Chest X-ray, AP view. Patient: 43 years old, sex F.
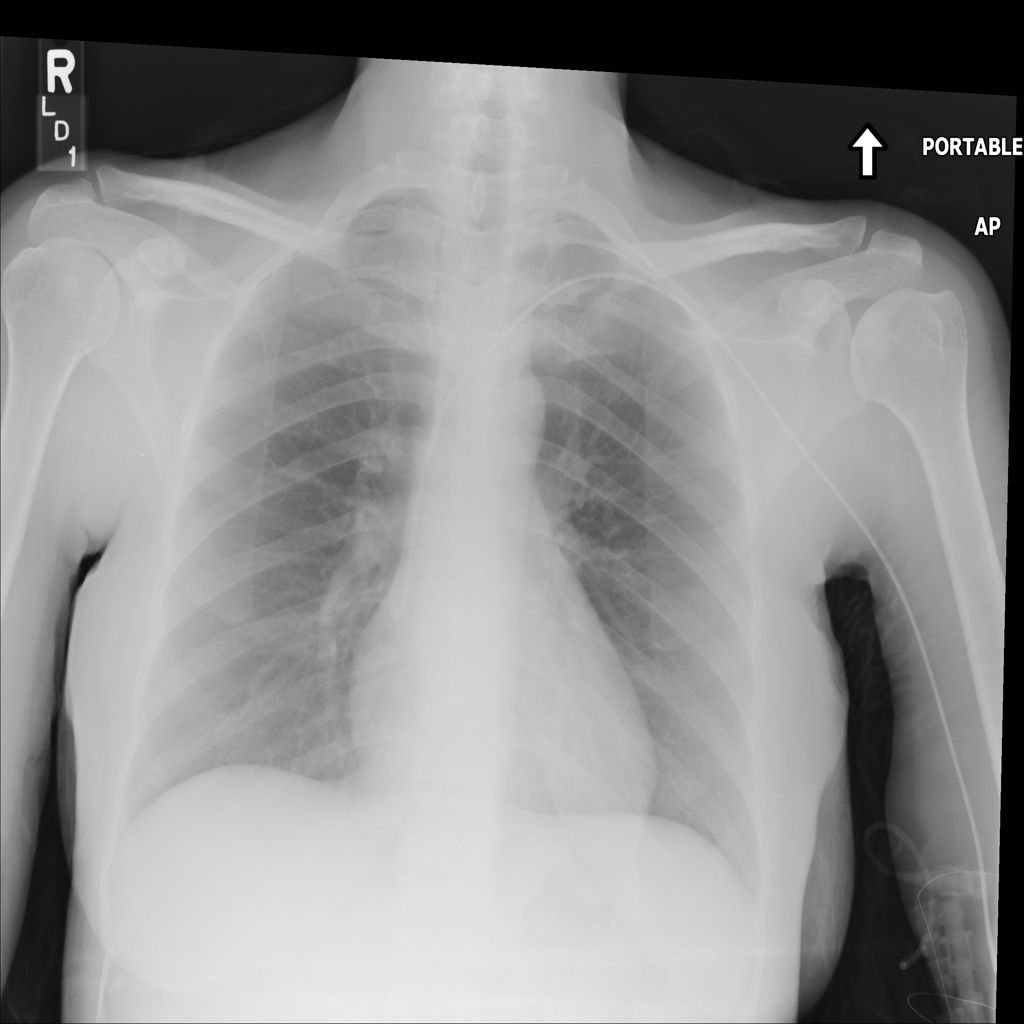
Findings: No Finding